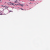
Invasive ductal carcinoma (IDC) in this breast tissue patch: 0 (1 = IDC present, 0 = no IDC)